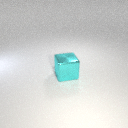
large cyan metal cube